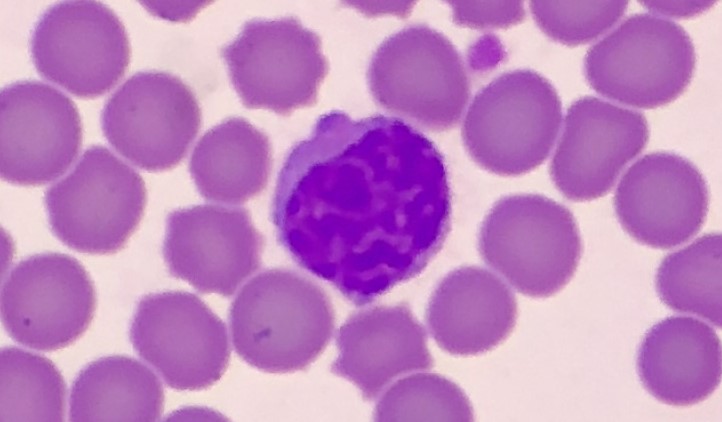
White blood cell type: Lymphocyte